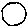
Label: circle